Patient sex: M
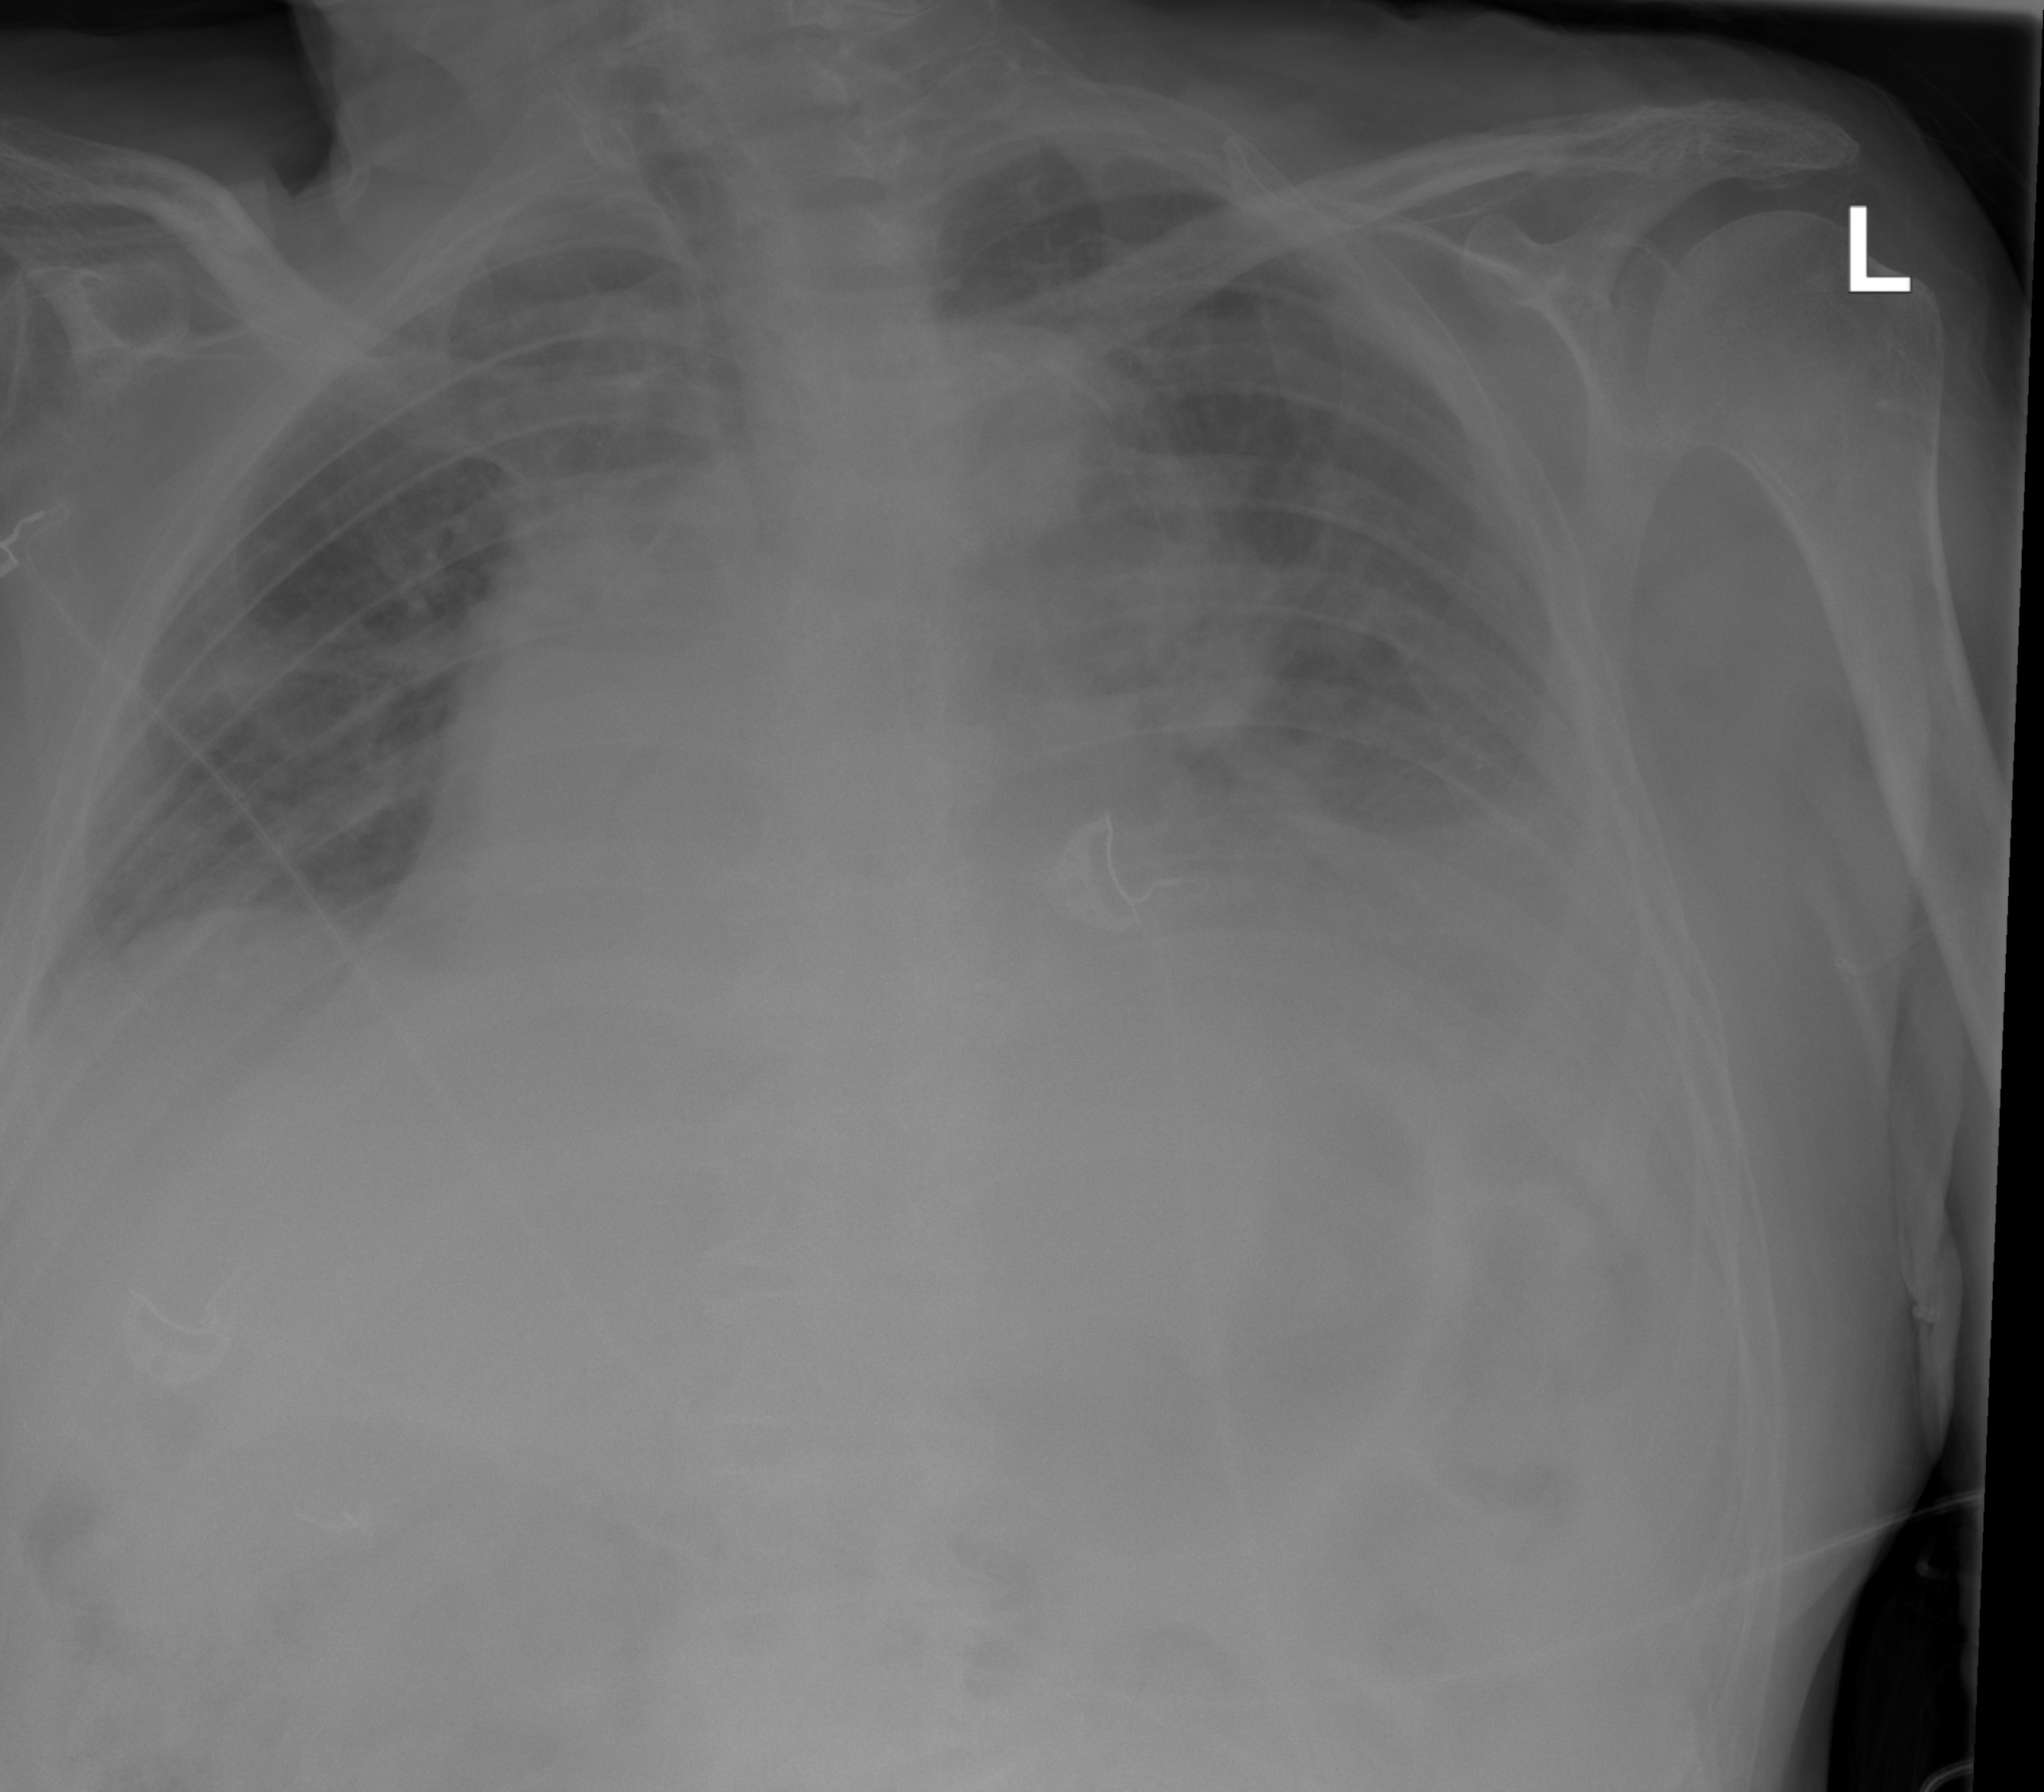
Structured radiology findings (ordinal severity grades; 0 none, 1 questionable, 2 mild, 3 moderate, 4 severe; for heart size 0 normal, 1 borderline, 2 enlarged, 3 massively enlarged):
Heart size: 2
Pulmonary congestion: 2
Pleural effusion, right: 0
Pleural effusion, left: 2
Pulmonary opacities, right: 0
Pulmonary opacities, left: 0
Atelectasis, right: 2
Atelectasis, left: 2